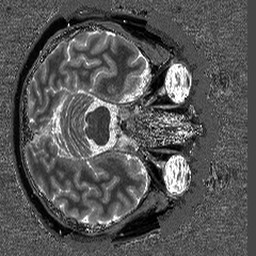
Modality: T1map
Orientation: axial
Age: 70
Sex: female
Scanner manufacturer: siemens
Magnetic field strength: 3 T
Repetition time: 5 s
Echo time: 0.00298 s